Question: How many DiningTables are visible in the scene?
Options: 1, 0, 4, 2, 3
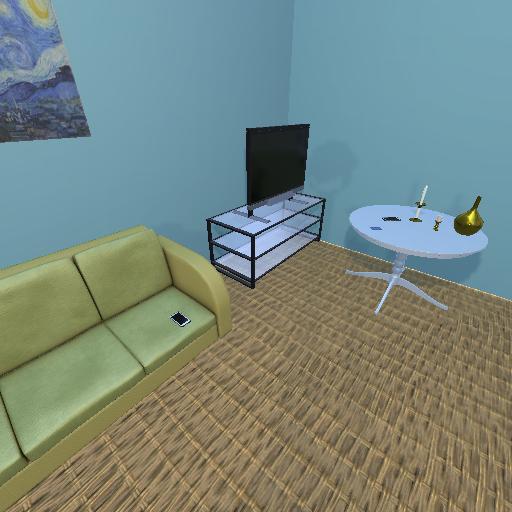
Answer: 1